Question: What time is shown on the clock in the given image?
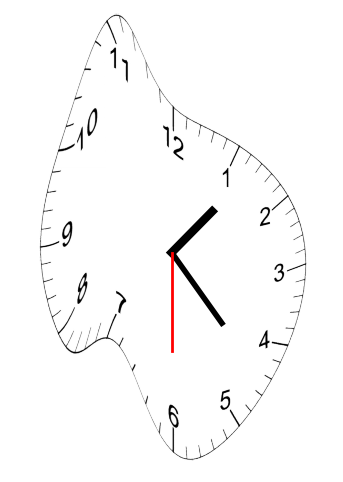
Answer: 01:22:30